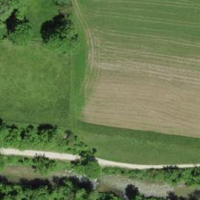
EUNIS habitat code: 52
Species observed at this site:
Corylus avellana